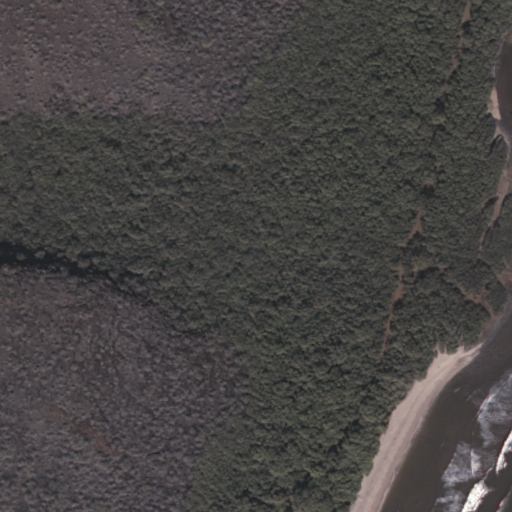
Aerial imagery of valley in Hawaii named Lōpā Gulch containing only unknown